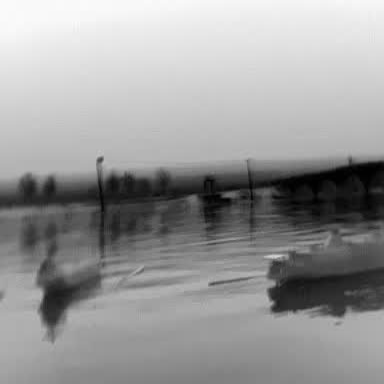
There is a liner in the infrared image.